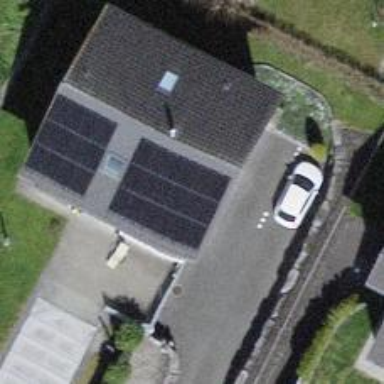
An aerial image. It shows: Solar power generator using photovoltaic panels.